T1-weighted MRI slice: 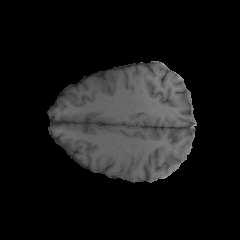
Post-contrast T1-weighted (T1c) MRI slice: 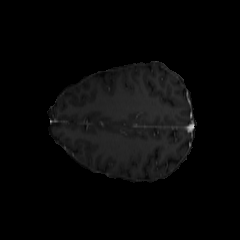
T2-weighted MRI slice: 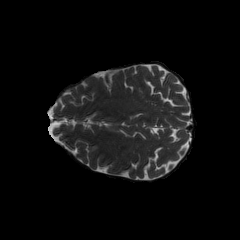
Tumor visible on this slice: no